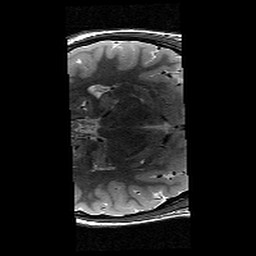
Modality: T2w
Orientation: axial
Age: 13
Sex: female
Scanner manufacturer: siemens
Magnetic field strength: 3 T
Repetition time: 9.23 s
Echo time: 0.067 s